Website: bh-photo
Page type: payment
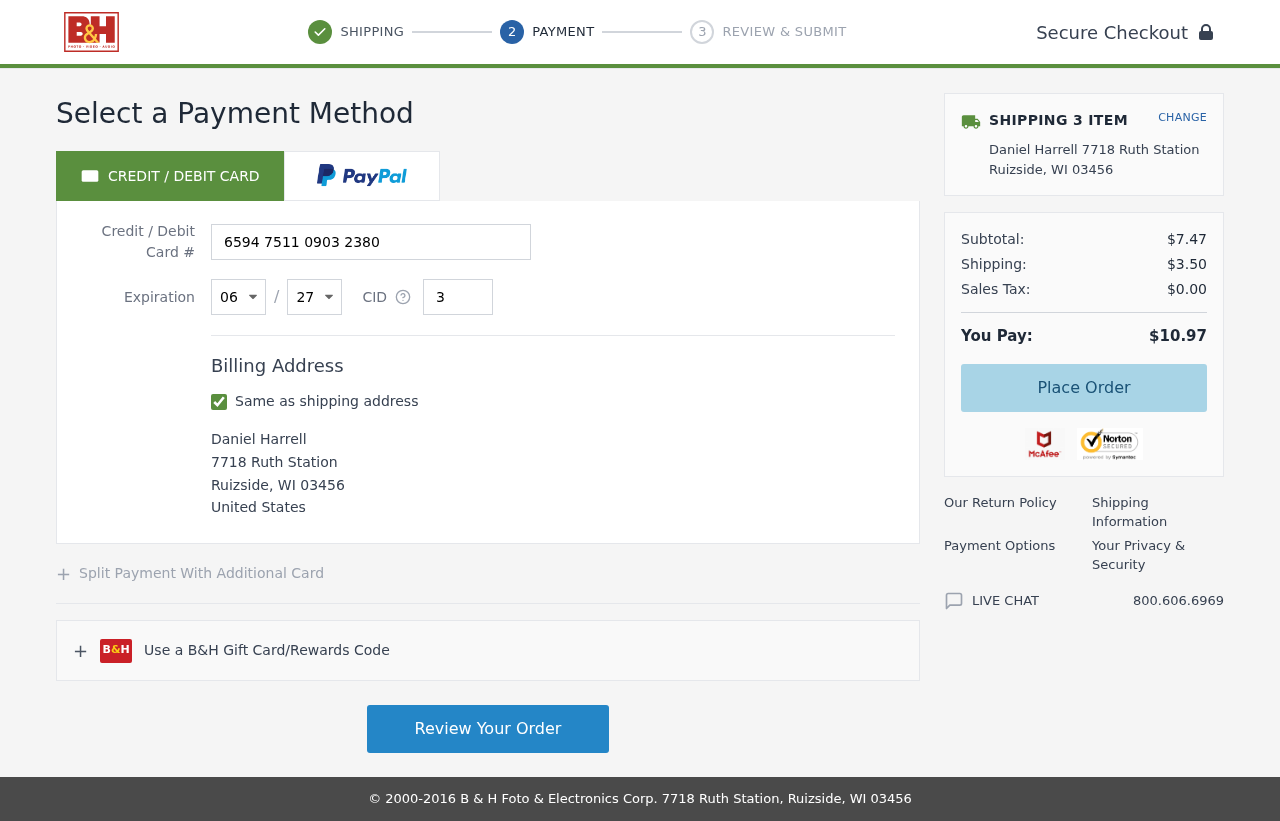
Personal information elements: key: PII_CARD_CVV
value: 315
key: PII_CARD_EXPIRY_MONTH
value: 06
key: PII_CARD_EXPIRY_YEAR
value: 27
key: PII_CARD_NUMBER
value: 6594 7511 0903 2380
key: PII_CITY
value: Ruizside
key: PII_COUNTRY
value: United States
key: PII_FULLNAME
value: Daniel Harrell
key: PII_POSTCODE
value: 03456
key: PII_STATE_ABBR
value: WI
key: PII_STREET
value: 7718 Ruth Station
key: PII_FULLNAME2
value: Daniel Harrell
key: PII_STREET2
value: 7718 Ruth Station
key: PII_CITY2
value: Ruizside
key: PII_STATE_ABBR2
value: WI
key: PII_POSTCODE2
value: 03456
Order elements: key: ORDER_NUM_ITEMS
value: SHIPPING 3 ITEM
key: ORDER_SUBTOTAL
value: $7.47
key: ORDER_SHIPPING_COST
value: $3.50
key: ORDER_TAX
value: $0.00
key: ORDER_TOTAL
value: $10.97